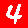
Digit: 4